Question: The following is a snippet from a dexterity content type which I'm working on. There are two content types, Programmes and Projects. It should be possible to associate a Project with a Programme (I've defined that below as a RelationChoice).
'''
from five import grok
from plone.directives import dexterity, form
from zope import schema
from zope.schema.interfaces import IContextSourceBinder
from zope.schema.vocabulary import SimpleVocabulary, SimpleTerm
from zope.interface import invariant, Invalid
from z3c.form import group, field
from plone.namedfile.interfaces import IImageScaleTraversable
from plone.namedfile.field import NamedImage, NamedFile
from plone.namedfile.field import NamedBlobImage, NamedBlobFile
from plone.app.textfield import RichText
from z3c.relationfield.schema import RelationList, RelationChoice
from plone.formwidget.contenttree import ObjPathSourceBinder
from alteroo.programmeshowcase import MessageFactory as _
from alteroo.programmeshowcase.project import IProject
# Interface class; used to define content-type schema.
class IBaseProgramme(form.Schema, IImageScaleTraversable):
"""
Programme
"""
# If you want a schema-defined interface, delete the form.model
# line below and delete the matching file in the models sub-directory.
# If you want a model-based interface, edit
# models/progamme.xml to define the content type
# and add directives here as necessary.
form.model("models/programme.xml")
class IProgamme(IBaseProgramme):
"""A conference program. Programs can contain Sessions.
"""
project = RelationChoice(
title=_(u"Project"),
source=ObjPathSourceBinder(object_provides=IProject.__identifier__),
required=False,
)
'''
The definition above results in an editing view that looks like this. When I try to add a related project it throws an error.

Here's the traceback I get when I try to add a related project:
'''
Traceback (innermost last):
Module ZPublisher.Publish, line 126, in publish
Module ZPublisher.mapply, line 77, in mapply
Module ZPublisher.Publish, line 46, in call_object
Module plone.z3cform.layout, line 66, in __call__
Module plone.z3cform.layout, line 50, in update
Module plone.dexterity.browser.add, line 112, in update
Module plone.z3cform.fieldsets.extensible, line 59, in update
Module plone.z3cform.patch, line 30, in GroupForm_update
Module z3c.form.group, line 141, in update
Module plone.app.z3cform.csrf, line 21, in execute
Module z3c.form.action, line 98, in execute
Module z3c.form.button, line 315, in __call__
Module z3c.form.button, line 170, in __call__
Module plone.dexterity.browser.add, line 99, in handleAdd
Module z3c.form.form, line 247, in createAndAdd
Module plone.dexterity.browser.add, line 78, in add
Module plone.dexterity.utils, line 167, in addContentToContainer
Module OFS.ObjectManager, line 358, in _setObject
Module zope.event, line 31, in notify
Module zope.component.event, line 24, in dispatch
Module zope.component._api, line 136, in subscribers
Module zope.component.registry, line 321, in subscribers
Module zope.interface.adapter, line 585, in subscribers
Module zope.component.event, line 32, in objectEventNotify
Module zope.component._api, line 136, in subscribers
Module zope.component.registry, line 321, in subscribers
Module zope.interface.adapter, line 585, in subscribers
Module five.intid.intid, line 101, in addIntIdSubscriber
Module zope.event, line 31, in notify
Module zope.component.event, line 24, in dispatch
Module zope.component._api, line 136, in subscribers
Module zope.component.registry, line 321, in subscribers
Module zope.interface.adapter, line 585, in subscribers
Module z3c.relationfield.event, line 39, in addRelationsEventOnly
Module z3c.relationfield.event, line 28, in addRelations
Module z3c.relationfield.event, line 143, in _setRelation
Module zope.component._api, line 169, in getUtility
ComponentLookupError: (<InterfaceClass zc.relation.interfaces.ICatalog>, '')
'''
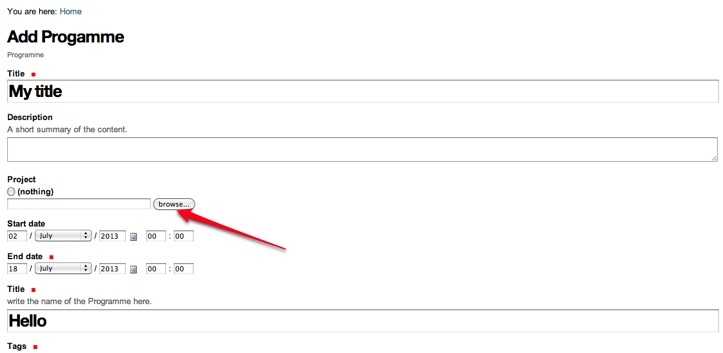
Answer: You need to activate "Relation Field" (plone.app.relationfield) in the Addons control panel to install the relation catalog.